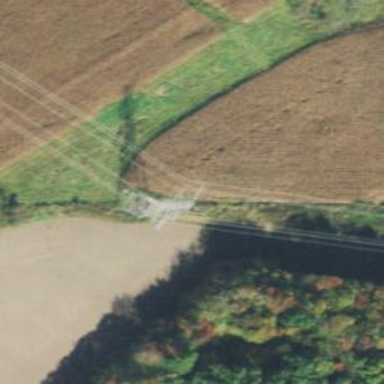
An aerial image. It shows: Lattice structure tower used for power transmission.